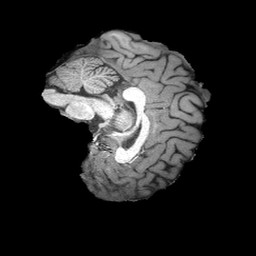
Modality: T1w
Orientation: sagittal
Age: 21
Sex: female